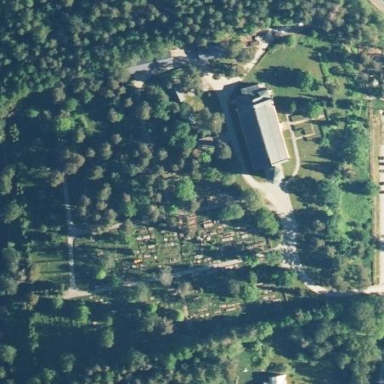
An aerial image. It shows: Graveyard.